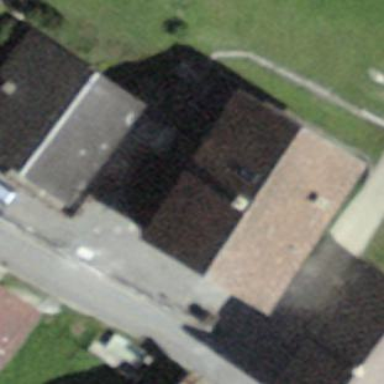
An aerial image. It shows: Simple and straightforward house.